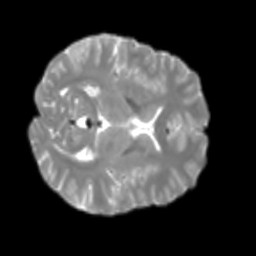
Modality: T2w
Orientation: axial
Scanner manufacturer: siemens
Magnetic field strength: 3 T
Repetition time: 4 s
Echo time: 0.0594 s